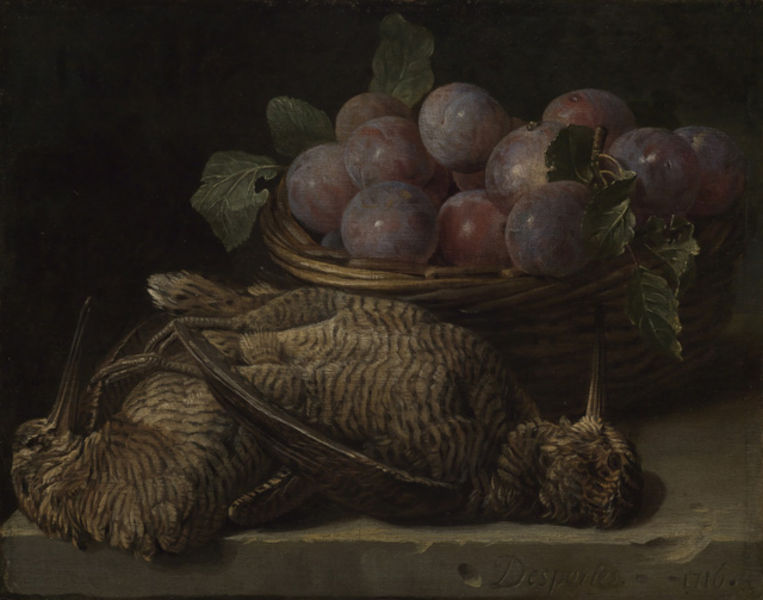
Titel: Stilleben mit Pflaumen und zwei Schnepfen auf einem Steintisch
Künstler: Alexandre-François (1661) Desportes
Standort: Karlsruhe
Institution: Staatliche Kunsthalle Karlsruhe
Schlagwörter: blau, blätter, dunkel, falke, feder, flügel, gemälde, kopf, laub, schatten, vogel, grün, braun, licht, schwarz, tisch, weiss, obst, rot, tier, malerei, barock, federn, gefieder, schale, stein, taube, tod, tot, signatur, öl, vögel, weide, auge, dunkelheit, blatt, pflanze, pflanzen, genre, frucht, früchte, stilleben, stillleben, trauben, fell, schnabel, naturalismus, zwei, farben, lila, violett, ölgemälde, essen, wein, inschrift, korb, platte, vanitas, nahrung, vergänglichkeit, weidenkorb, spanisch, beeren, tote, leinwand, krallen, schnäbel, jagd, efeu, obstschale, weintrauben, fasan, reif, fang, rebhuhn, huhn, bären, flechtkorb, pflaumen, zwetschgen, singvogel, speise, schnepfen, steinplatte, augentäuschung, mort, bastkorb, wachtel, bachstelze, rebhühner, echt, 1900, 1800, 1850, 1700, 2, 2 vögel, desportes, wachteln, dohle, 1716, kiebitz, despertes, ktrauben, reell, vopgel, frücjhte, gefieer, traubn, laubeeren, pflaumen korb dunkel